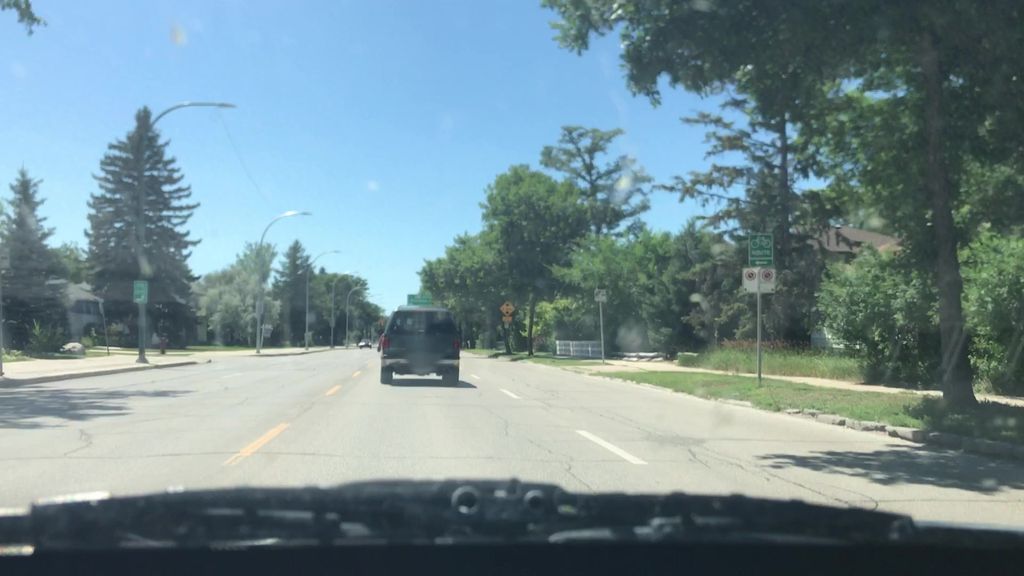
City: winnipeg